Question: I need to create a facebook look a like status update textbox.
I mean, first it will be like a tiny slim textbox and when user clikcs on it,
it will become big, kind of textarea.
does anybody has any idea about how to do it??
N.B. Please see the attached image.
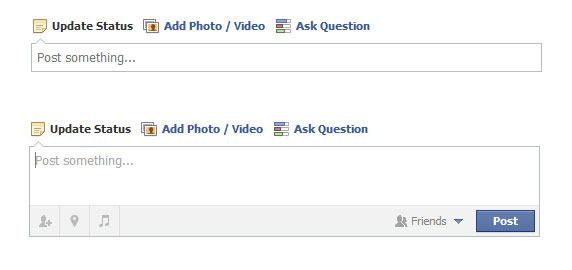
Answer: You don't necessarily need jQuery or JavaScript for this today. You can actually do this with pure CSS by using the <URL> in your selector:
'''
textarea {
width: 500px;
height: 20px;
}
textarea:focus {
height: 100px;
/* Uncomment for gradual resizing
-webkit-transition: all 1s;
-moz-transition: all 1s;
-ms-transition: all 1s;
-o-transition: all 1s;
transition: all 1s;
*/
}
'''
Dabblet: <URL>